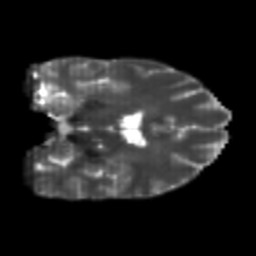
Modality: T2w
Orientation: coronal
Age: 21
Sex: male
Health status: healthy
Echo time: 0.074 s